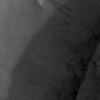
Label: not_dusty